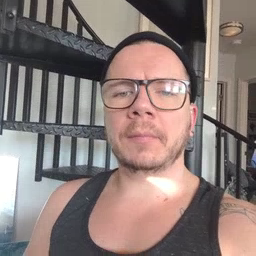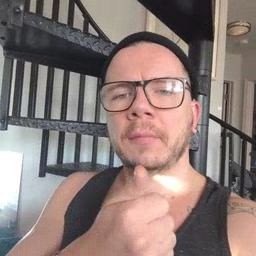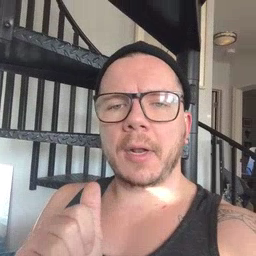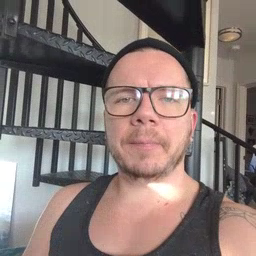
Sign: any